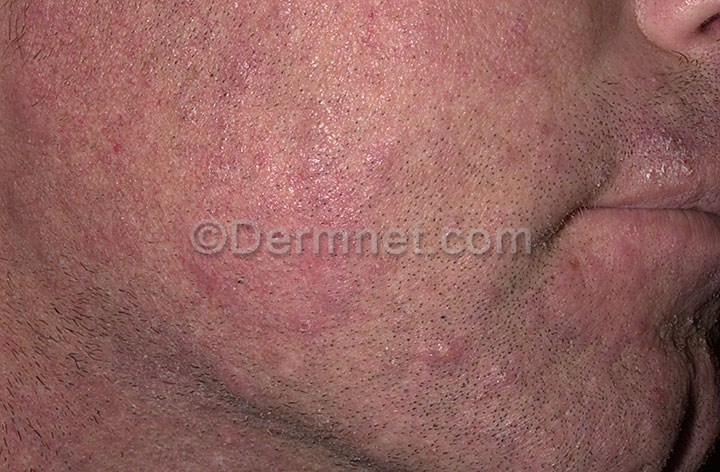
Disease: Tinea Ringworm Candidiasis and other Fungal Infections